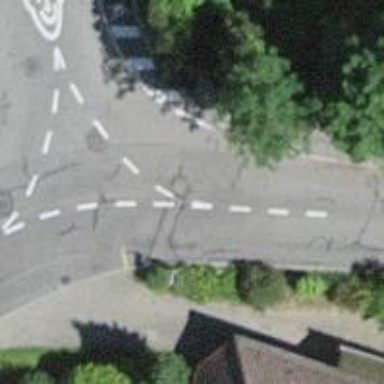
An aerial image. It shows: Public transport stop position.